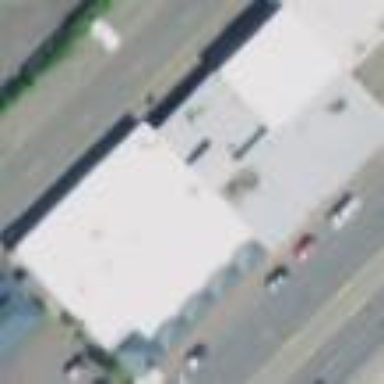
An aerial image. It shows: Commercial building.